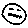
Label: moon